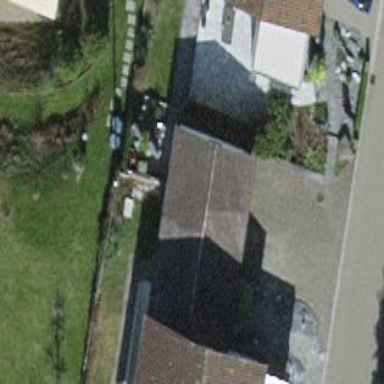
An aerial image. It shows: Garage building.